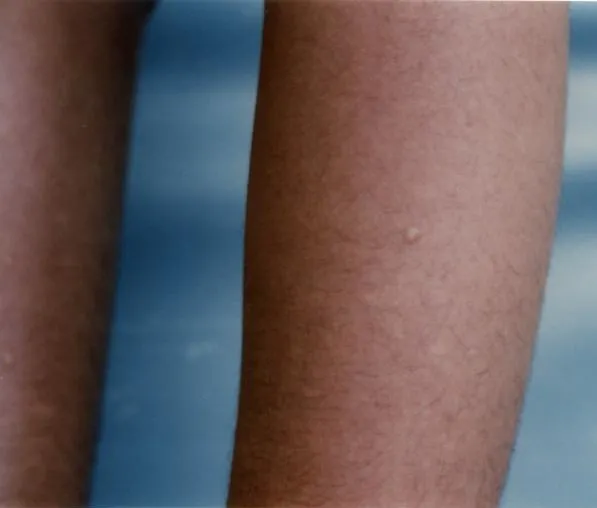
An anetodermic lesion on lateral aspect of left lower leg (before cryotherapy).
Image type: medical_photograph (skin_photograph)